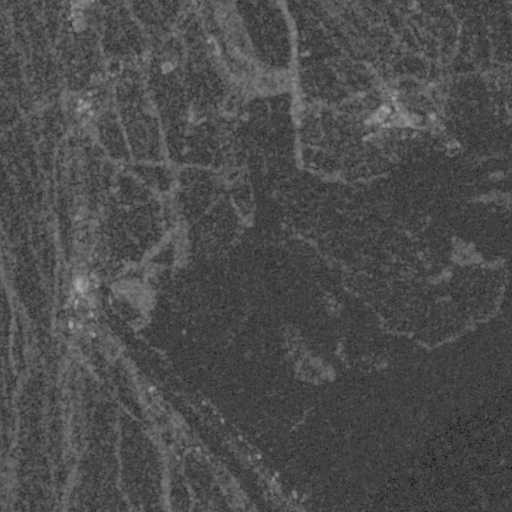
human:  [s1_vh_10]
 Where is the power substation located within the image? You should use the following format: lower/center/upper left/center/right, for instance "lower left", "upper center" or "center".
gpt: The power substation is located in the upper right of the image.
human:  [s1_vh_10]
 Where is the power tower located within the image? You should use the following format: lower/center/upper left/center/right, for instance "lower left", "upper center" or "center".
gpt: The power tower is located in the upper right of the image.
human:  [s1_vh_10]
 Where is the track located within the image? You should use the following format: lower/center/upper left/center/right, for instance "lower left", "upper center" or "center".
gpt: There is no track in the image.

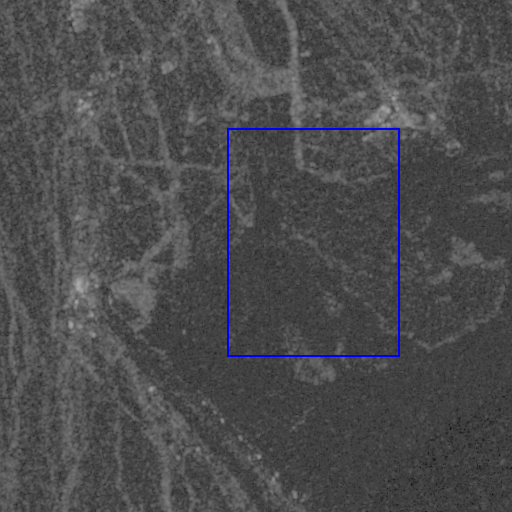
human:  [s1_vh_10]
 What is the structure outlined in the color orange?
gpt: There is no orange outline.
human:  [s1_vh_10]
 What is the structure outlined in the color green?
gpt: There is no structure outlined in green.